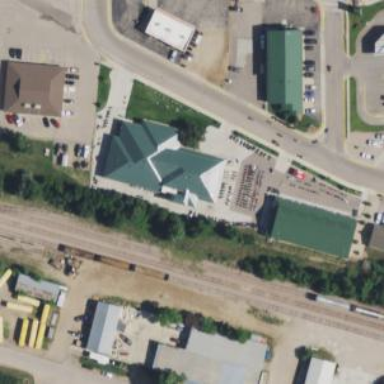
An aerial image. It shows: Railway siding with rails.